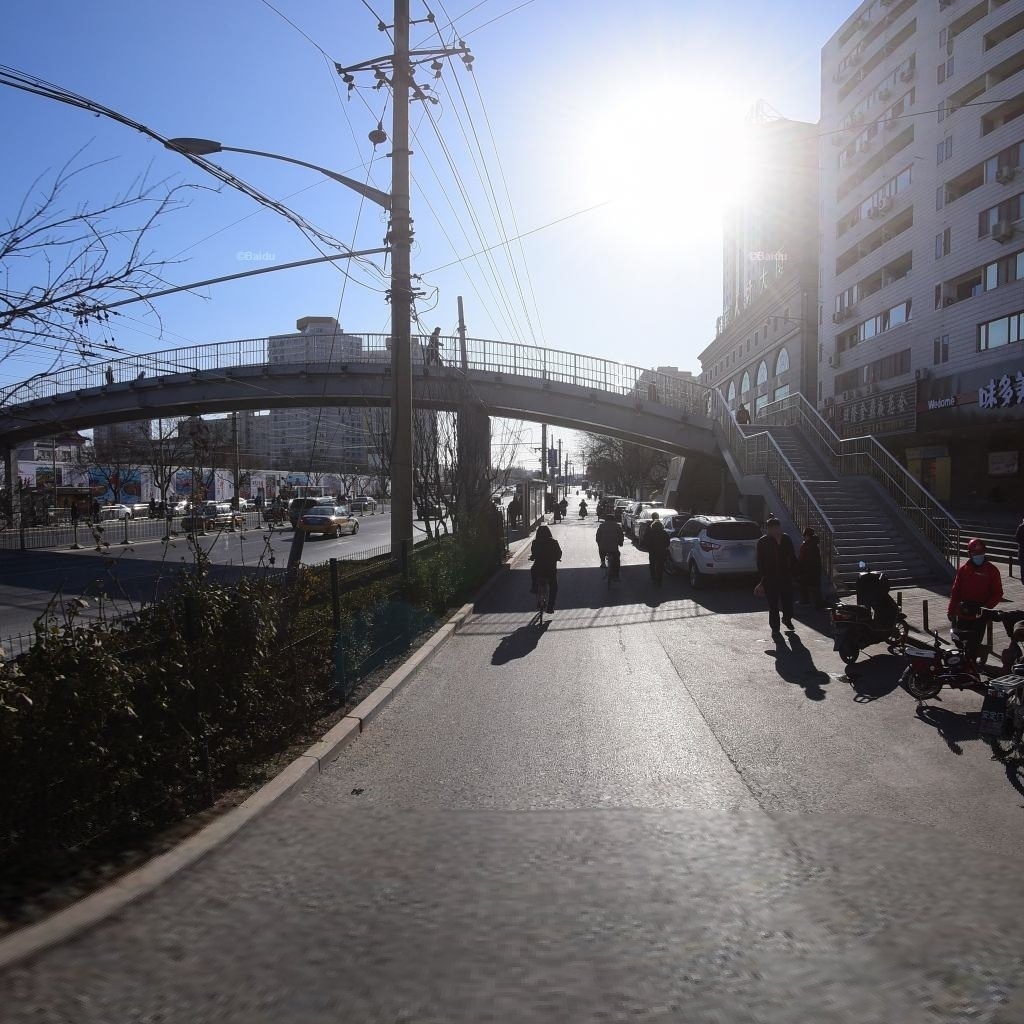
Region: Dongcheng
Road damage annotations: longitudinal crack